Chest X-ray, AP view. Patient: 56 years old, sex F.
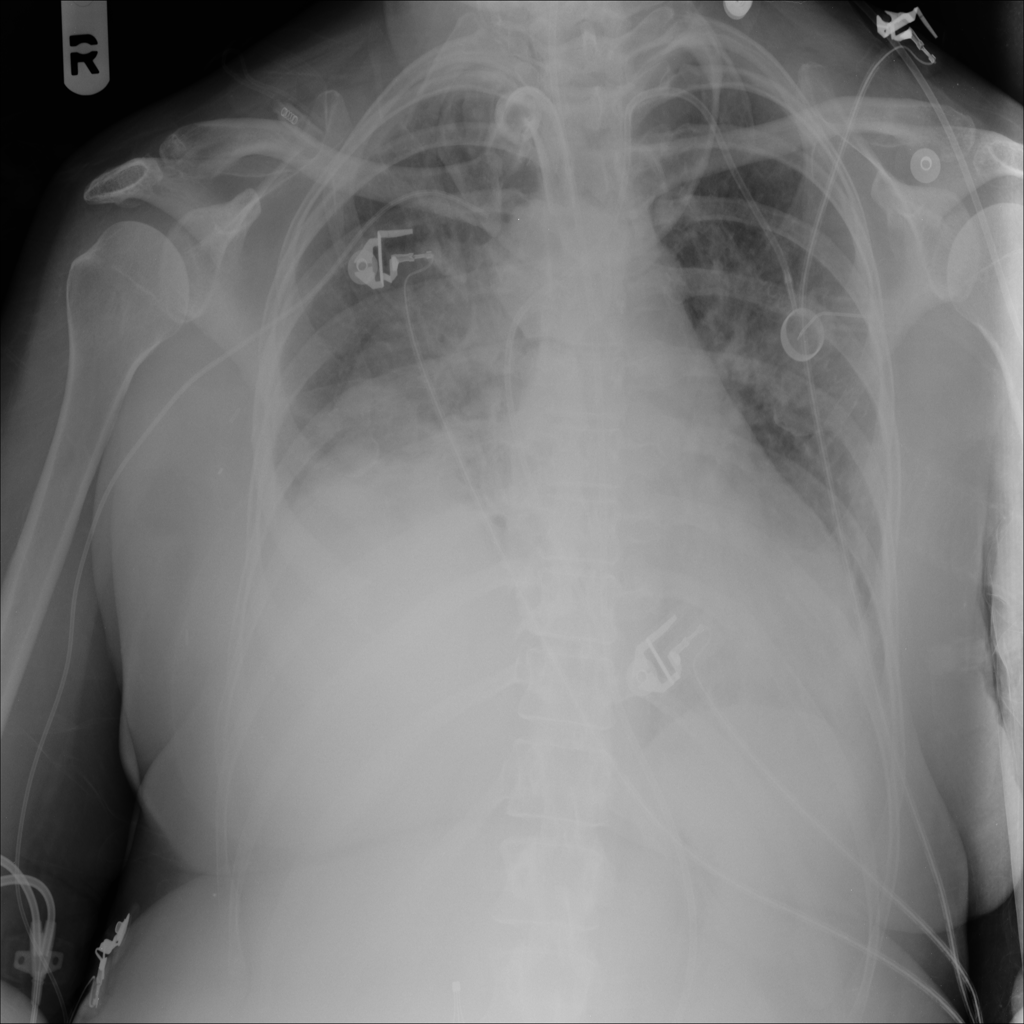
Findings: Atelectasis